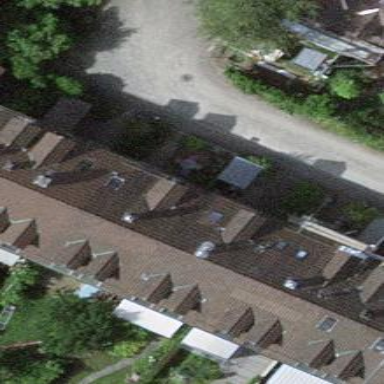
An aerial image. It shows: Residential building with gabled roof covered in maroon roof tiles. The roof orientation is across the building.